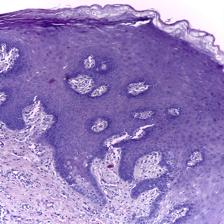
Diagnosis: Normal